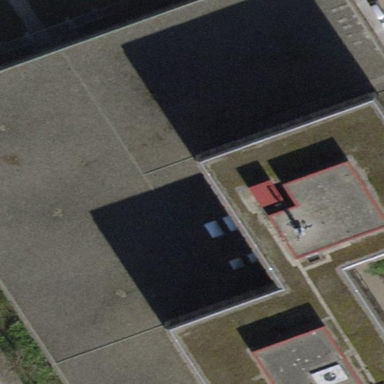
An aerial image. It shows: Office building.